Question: I have an XML file and I want to create a graph based on some entities, then store this graph in an image, JPG or PNG.
So is there a library in Java to do something like this? Or are there some tricks by parsing XML files?
Here an example
XML file:
'''
<?xml version="1.0"?>
<process>
<p n="1">Tove</p>
<p n="2">Jani</p>
<p n="2">Bill</p>
<p n="4">John</p>
</process>
'''
And the output will be like this:

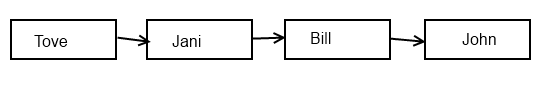
Answer: You can extract the names using one of the myriad of Java XML libraries. Here's an example using XPath from a <URL>:
'''
private static List<String> findNames(Document doc)
throws XPathExpressionException {
XPath xpath = XPathFactory.newInstance().newXPath();
NodeList nodes = (NodeList) xpath.evaluate("/process/p", doc,
XPathConstants.NODESET);
List<String> names = new ArrayList<String>();
for (int i = 0; i < nodes.getLength(); i++) {
names.add(nodes.item(i).getTextContent());
}
return names;
}
'''

You can use the <URL> to draw whatever you want:
'''
private static final int BORDER = 1;
private static final int PADDING = 2;
private static final int SPACER = 5;
private static void draw(Graphics2D g, List<String> names) {
FontMetrics metrics = g.getFontMetrics();
Rectangle box = new Rectangle(1, 1, 0, 0);
box.height = metrics.getHeight() + (PADDING * 2);
g.setColor(Color.WHITE);
for (String name : names) {
box.width = metrics.stringWidth(name) + (PADDING * 2);
g.drawString(name, box.x + BORDER + PADDING, PADDING + BORDER +
metrics.getHeight());
g.drawRect(box.x, box.y, box.width, box.height);
box.x += box.width + (BORDER * 2) + SPACER;
}
}
'''
This code just draws the names with some boxes around them. I'm sure my offsets are all over the place, but you probably get the idea.
There is an <URL> that can save in a few popular data formats:
'''
private static void save(List<String> names, File file) throws IOException {
BufferedImage image = new BufferedImage(600, 50, BufferedImage.TYPE_INT_RGB);
Graphics2D g = image.createGraphics();
try {
draw(g, names);
} finally {
g.dispose();
}
ImageIO.write(image, "png", file);
}
'''